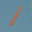
Label: 1